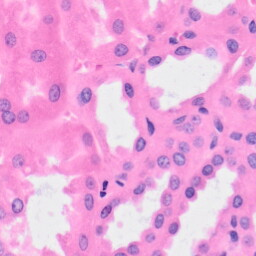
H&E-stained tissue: Kidney